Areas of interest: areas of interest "Wang Jiuling Former Residence"
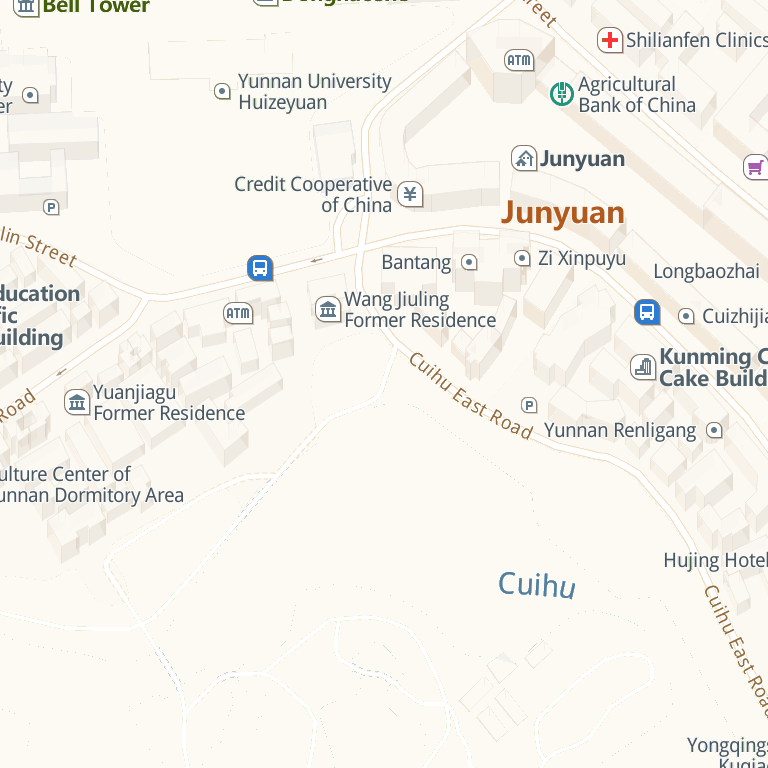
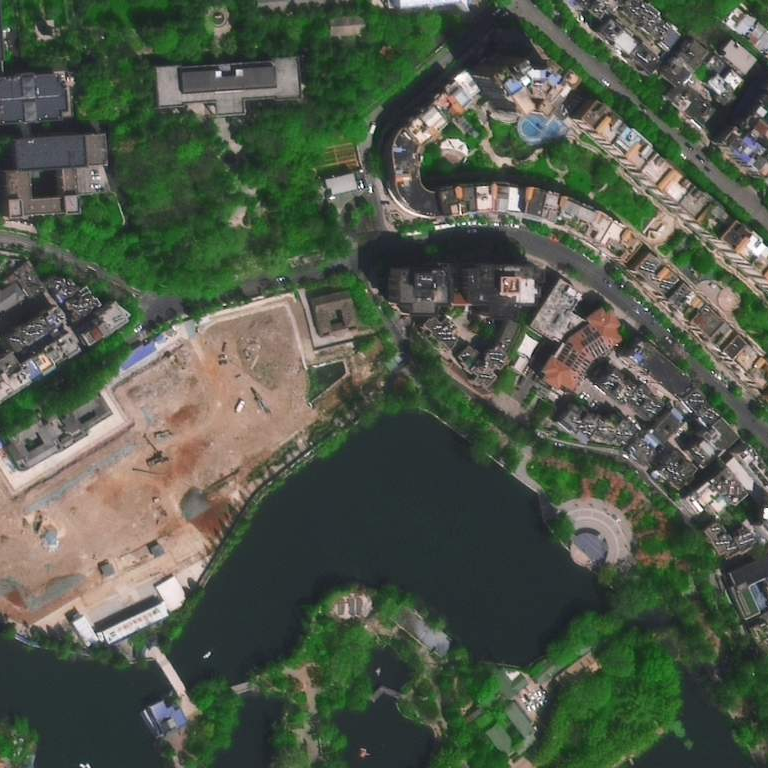